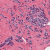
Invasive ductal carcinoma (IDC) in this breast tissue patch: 1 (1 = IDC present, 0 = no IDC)